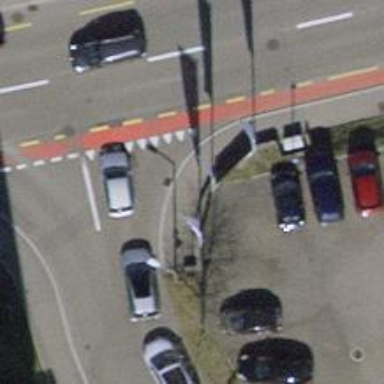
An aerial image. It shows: Kerb barrier.